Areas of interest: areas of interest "Park Square"
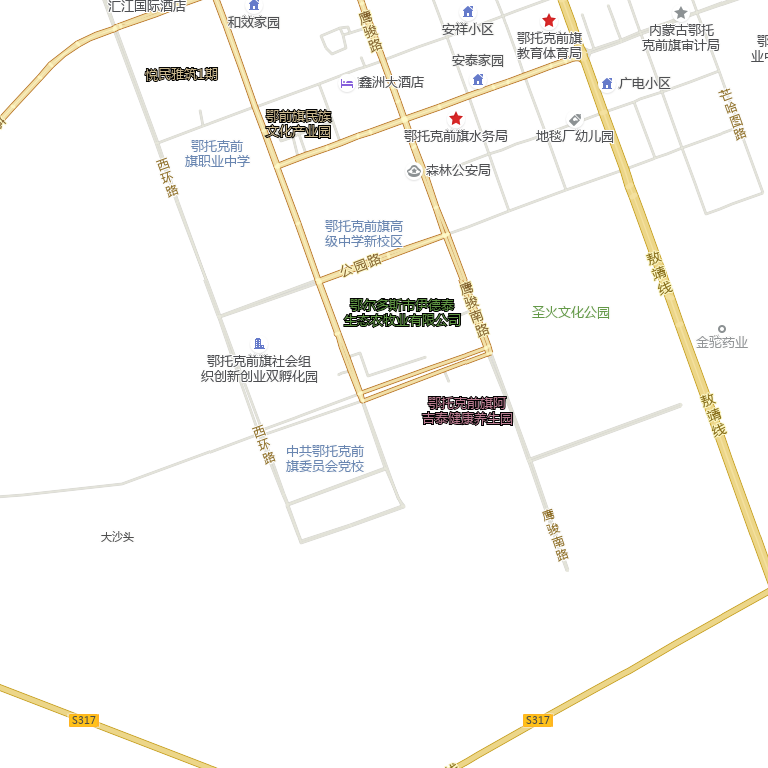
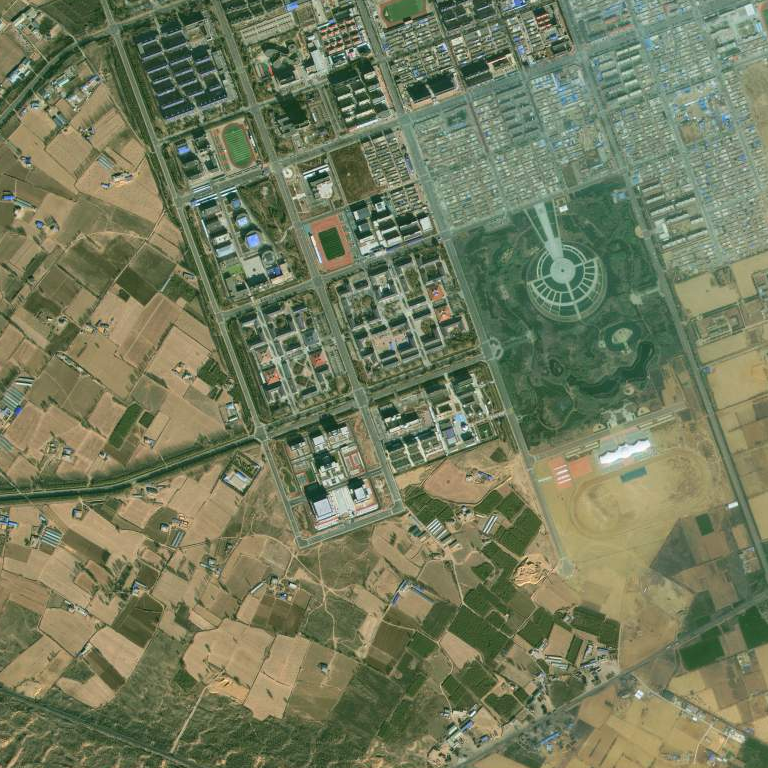